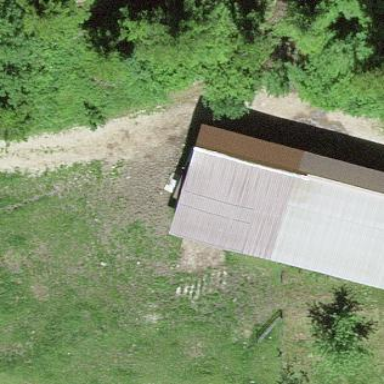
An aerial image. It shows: Shed.